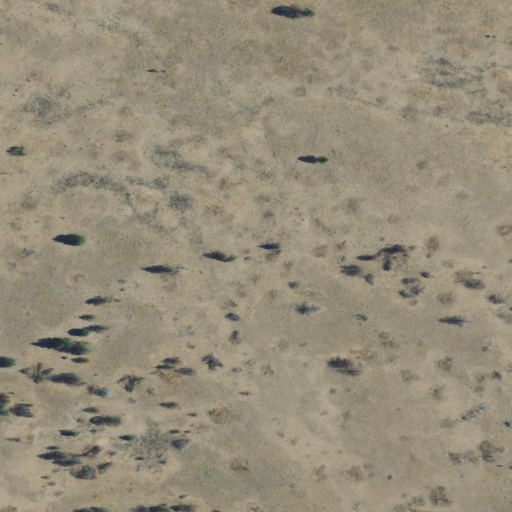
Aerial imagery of bench in Oregon named Tenino Bench containing only grassland